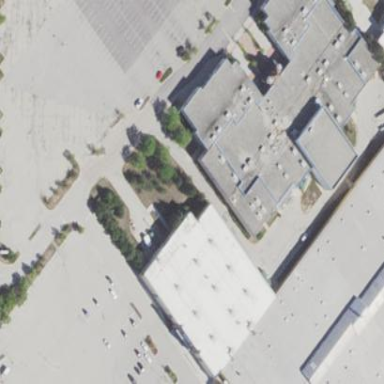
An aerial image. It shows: Part of the building is designated for retail.